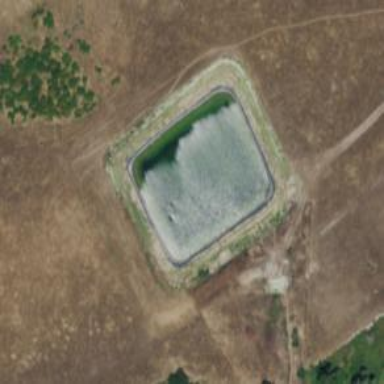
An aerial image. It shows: Basin used for water storage.